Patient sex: F
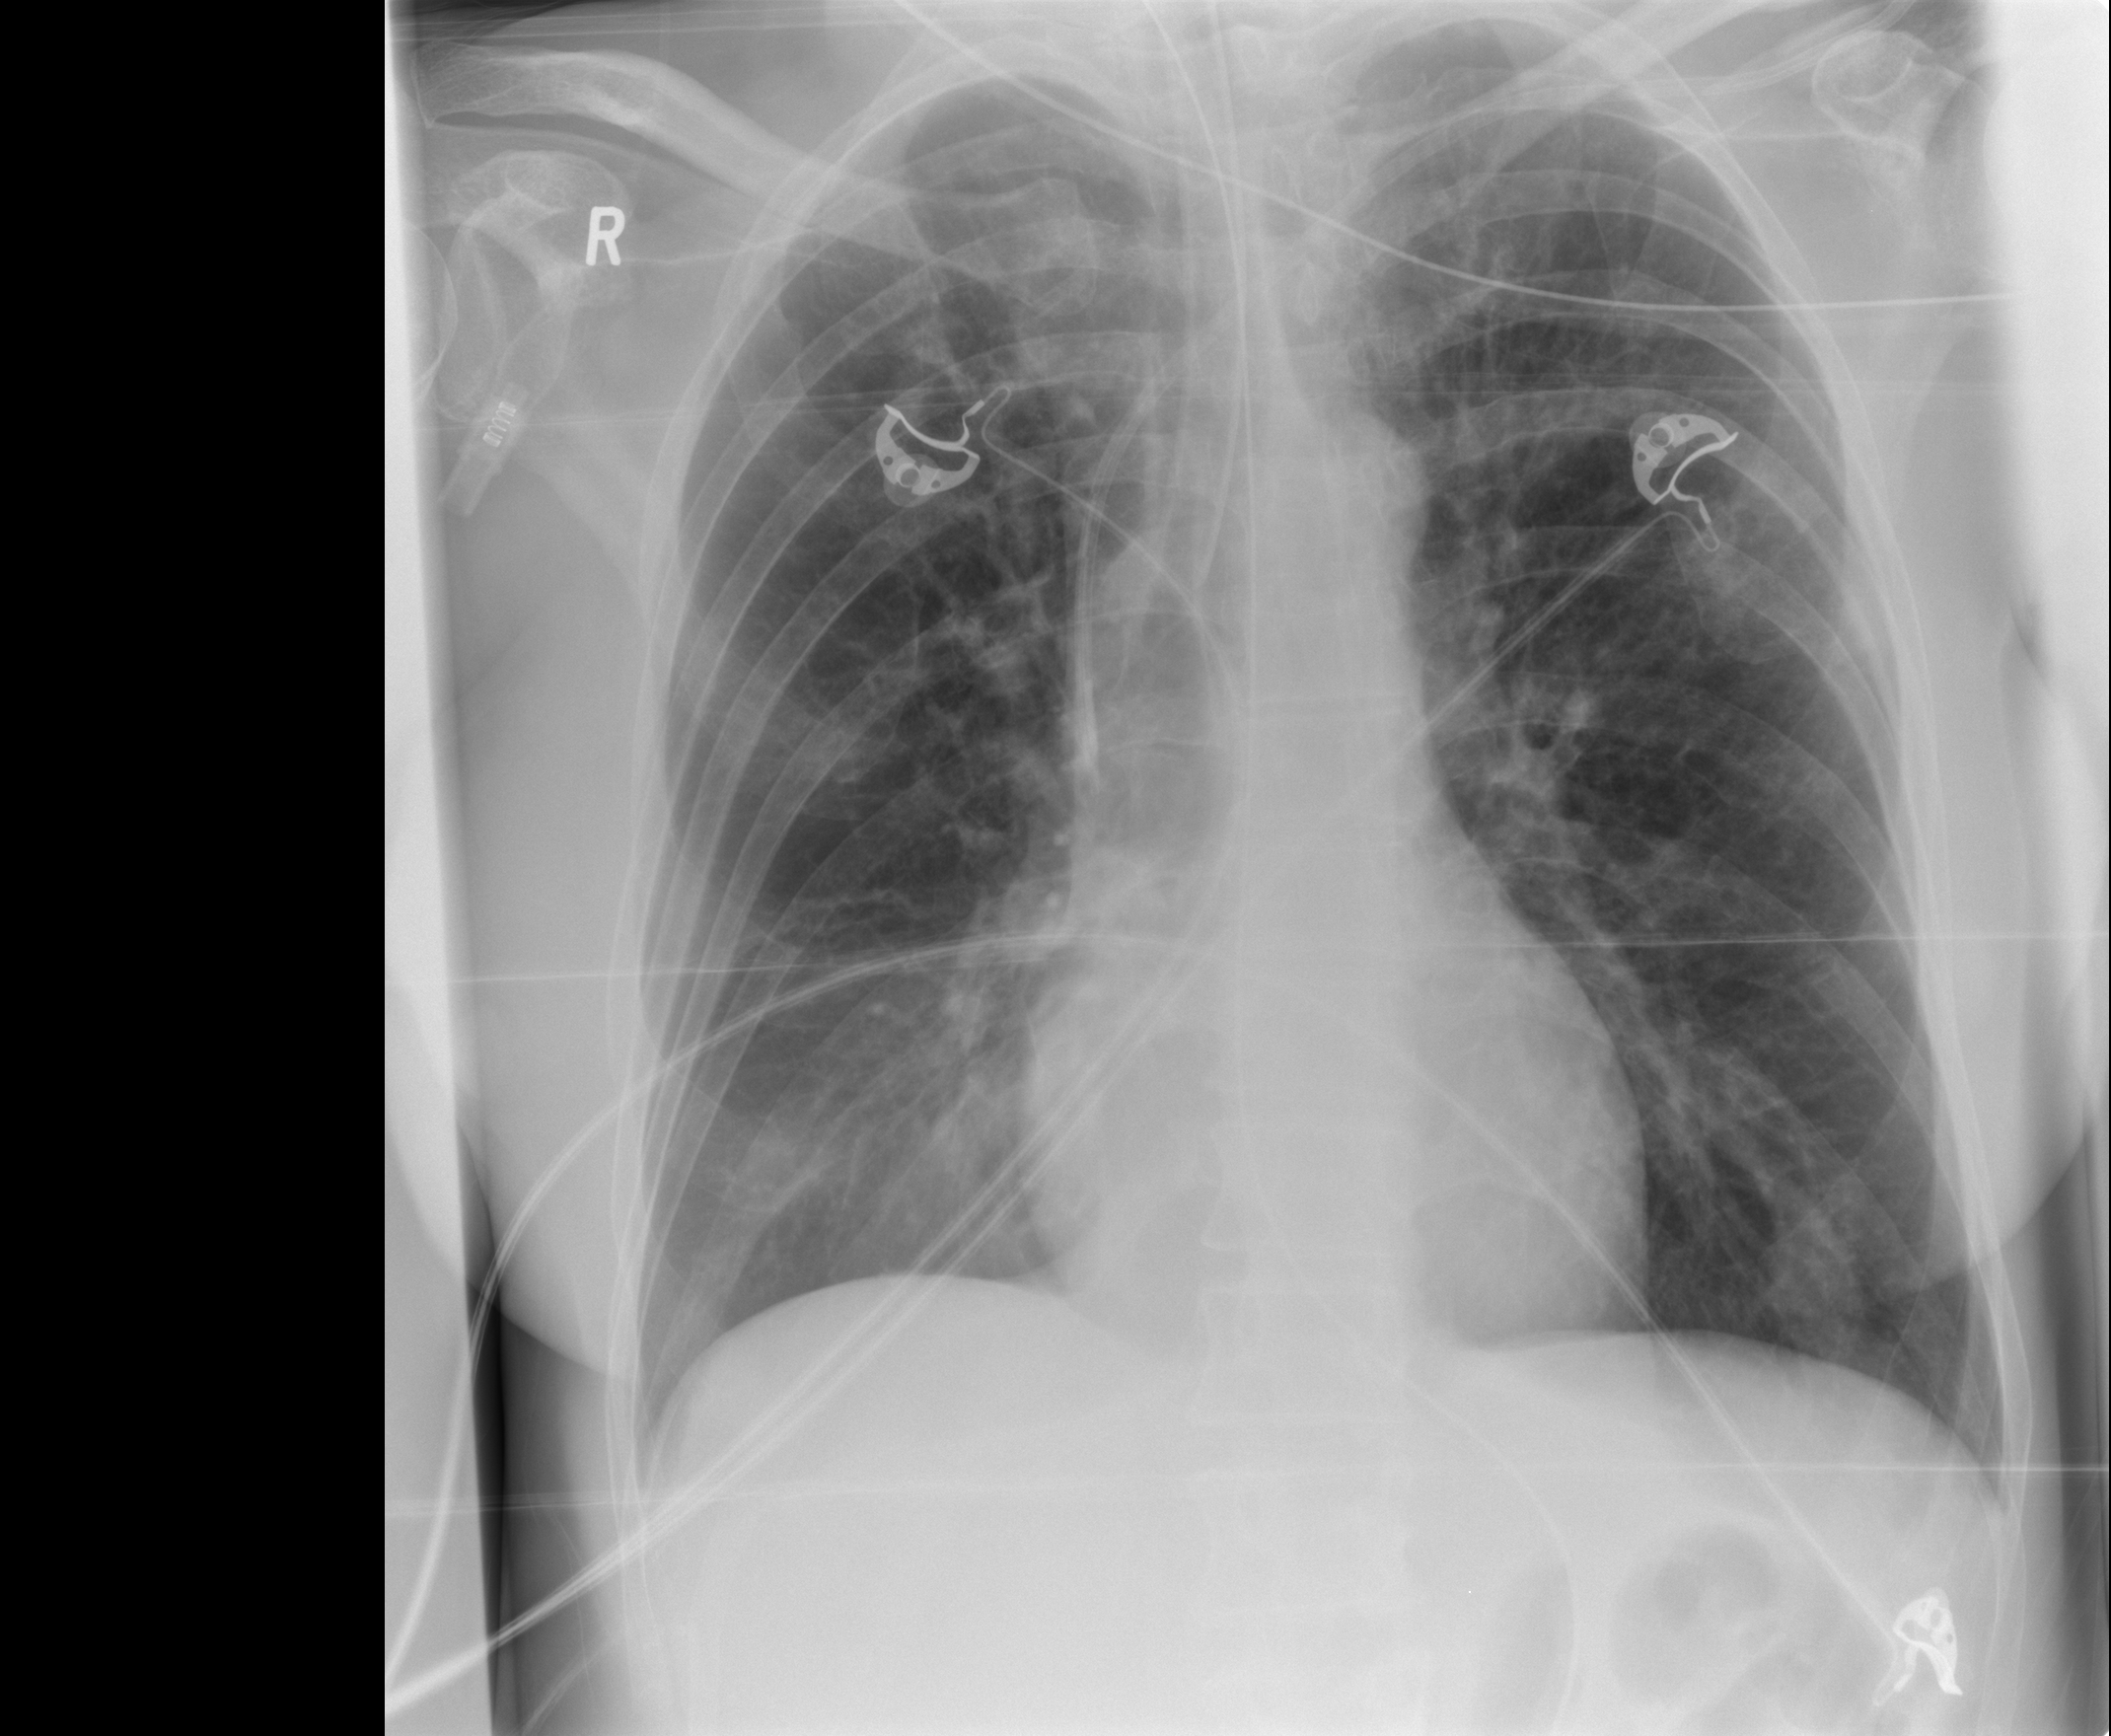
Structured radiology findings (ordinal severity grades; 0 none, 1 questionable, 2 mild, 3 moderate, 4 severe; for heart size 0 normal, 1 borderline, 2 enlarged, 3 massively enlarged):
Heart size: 0
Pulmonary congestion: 0
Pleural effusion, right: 1
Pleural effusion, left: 0
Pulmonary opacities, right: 2
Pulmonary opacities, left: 0
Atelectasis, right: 2
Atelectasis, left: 1